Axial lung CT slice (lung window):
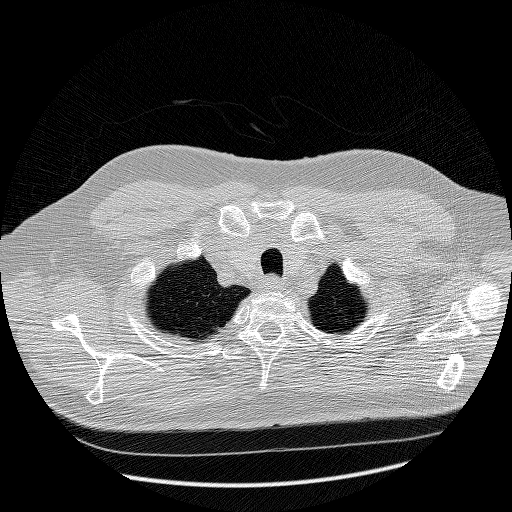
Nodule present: no